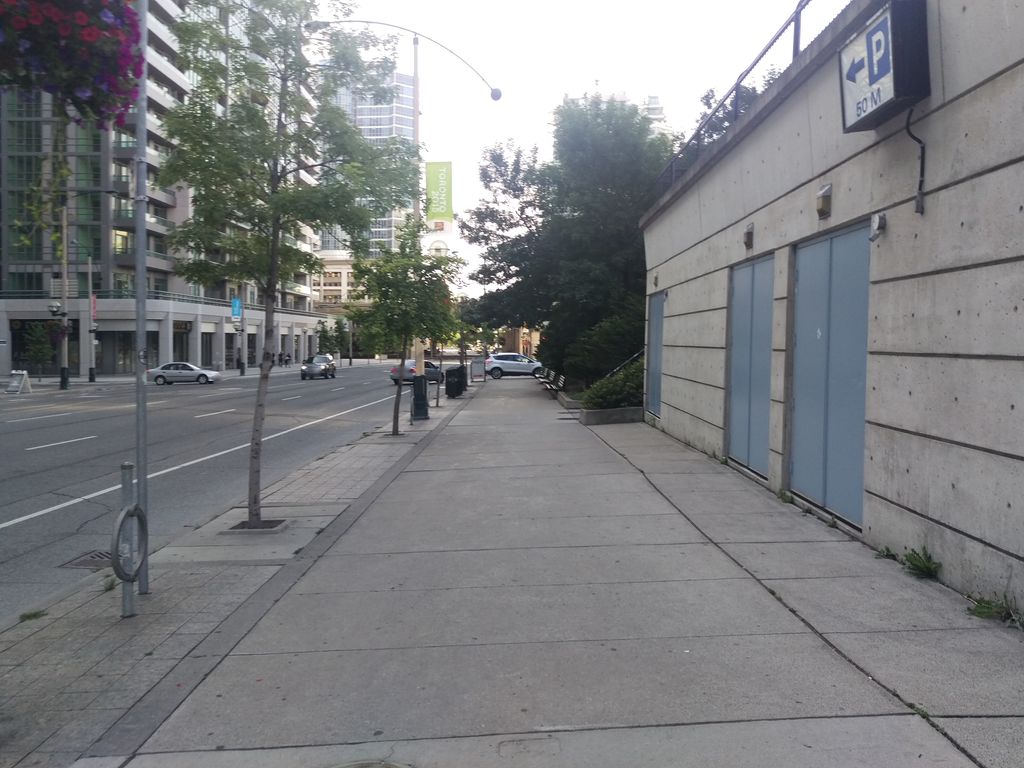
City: toronto